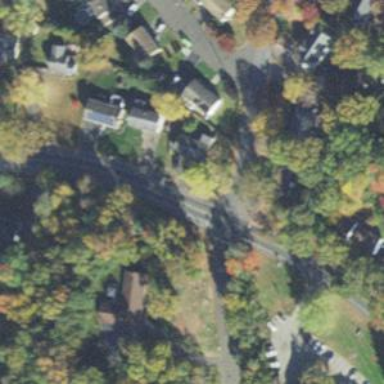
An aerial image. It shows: Road with stop sign.